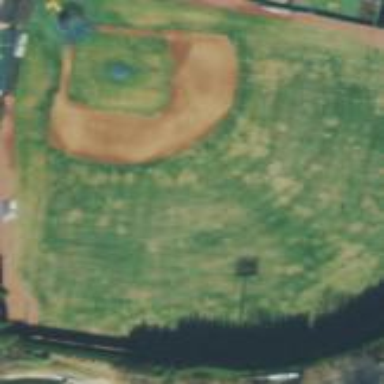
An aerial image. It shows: Baseball pitch for leisure and sports activities.